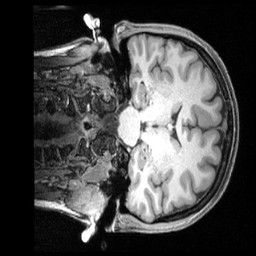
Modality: T1w
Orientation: coronal
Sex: female
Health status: ill
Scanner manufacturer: siemens
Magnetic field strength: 3 T
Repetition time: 2.4 s
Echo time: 0.00201 s